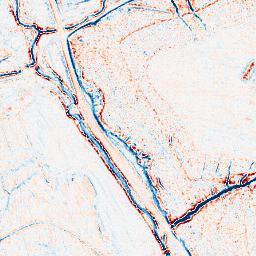
Category: edge_preserving
Decomposition family: anisotropic_diffusion
Decomposition parameters: iterations: 10
kappa: 30
gamma: 0.1
Upsampling method: sinc_blackman
Upsampling parameters: scale: 2
kernel_size: 4
Upsampling scale: 2